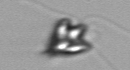
Label: Pyramimonas_longicauda